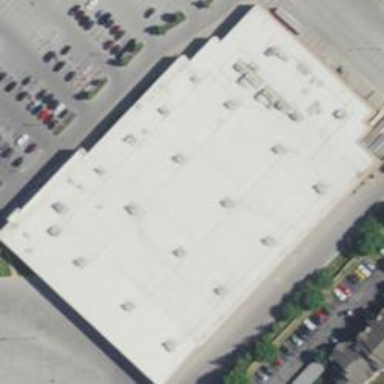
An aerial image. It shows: Department store building.